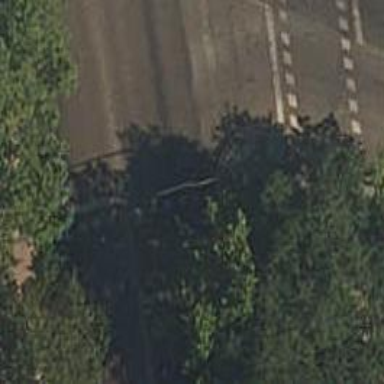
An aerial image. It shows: Tertiary road with asphalt surface.